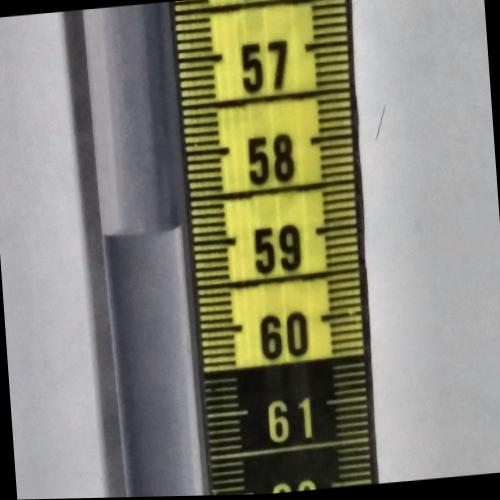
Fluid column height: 58.8 cm